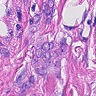
Metastatic tissue present: yes